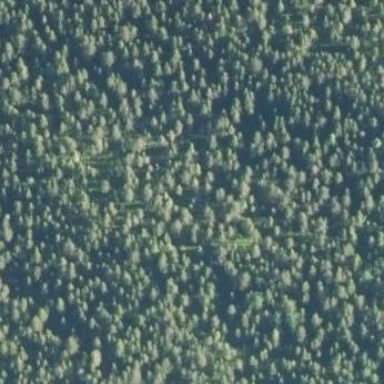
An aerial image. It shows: Swamp in wetland area.